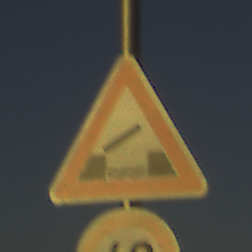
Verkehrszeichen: BeweglicheBruecke
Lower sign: Geschwindigkeit60
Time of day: SunriseSunset
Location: Outdoor (Nature)
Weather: Clear
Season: NotSpecified
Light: Natural